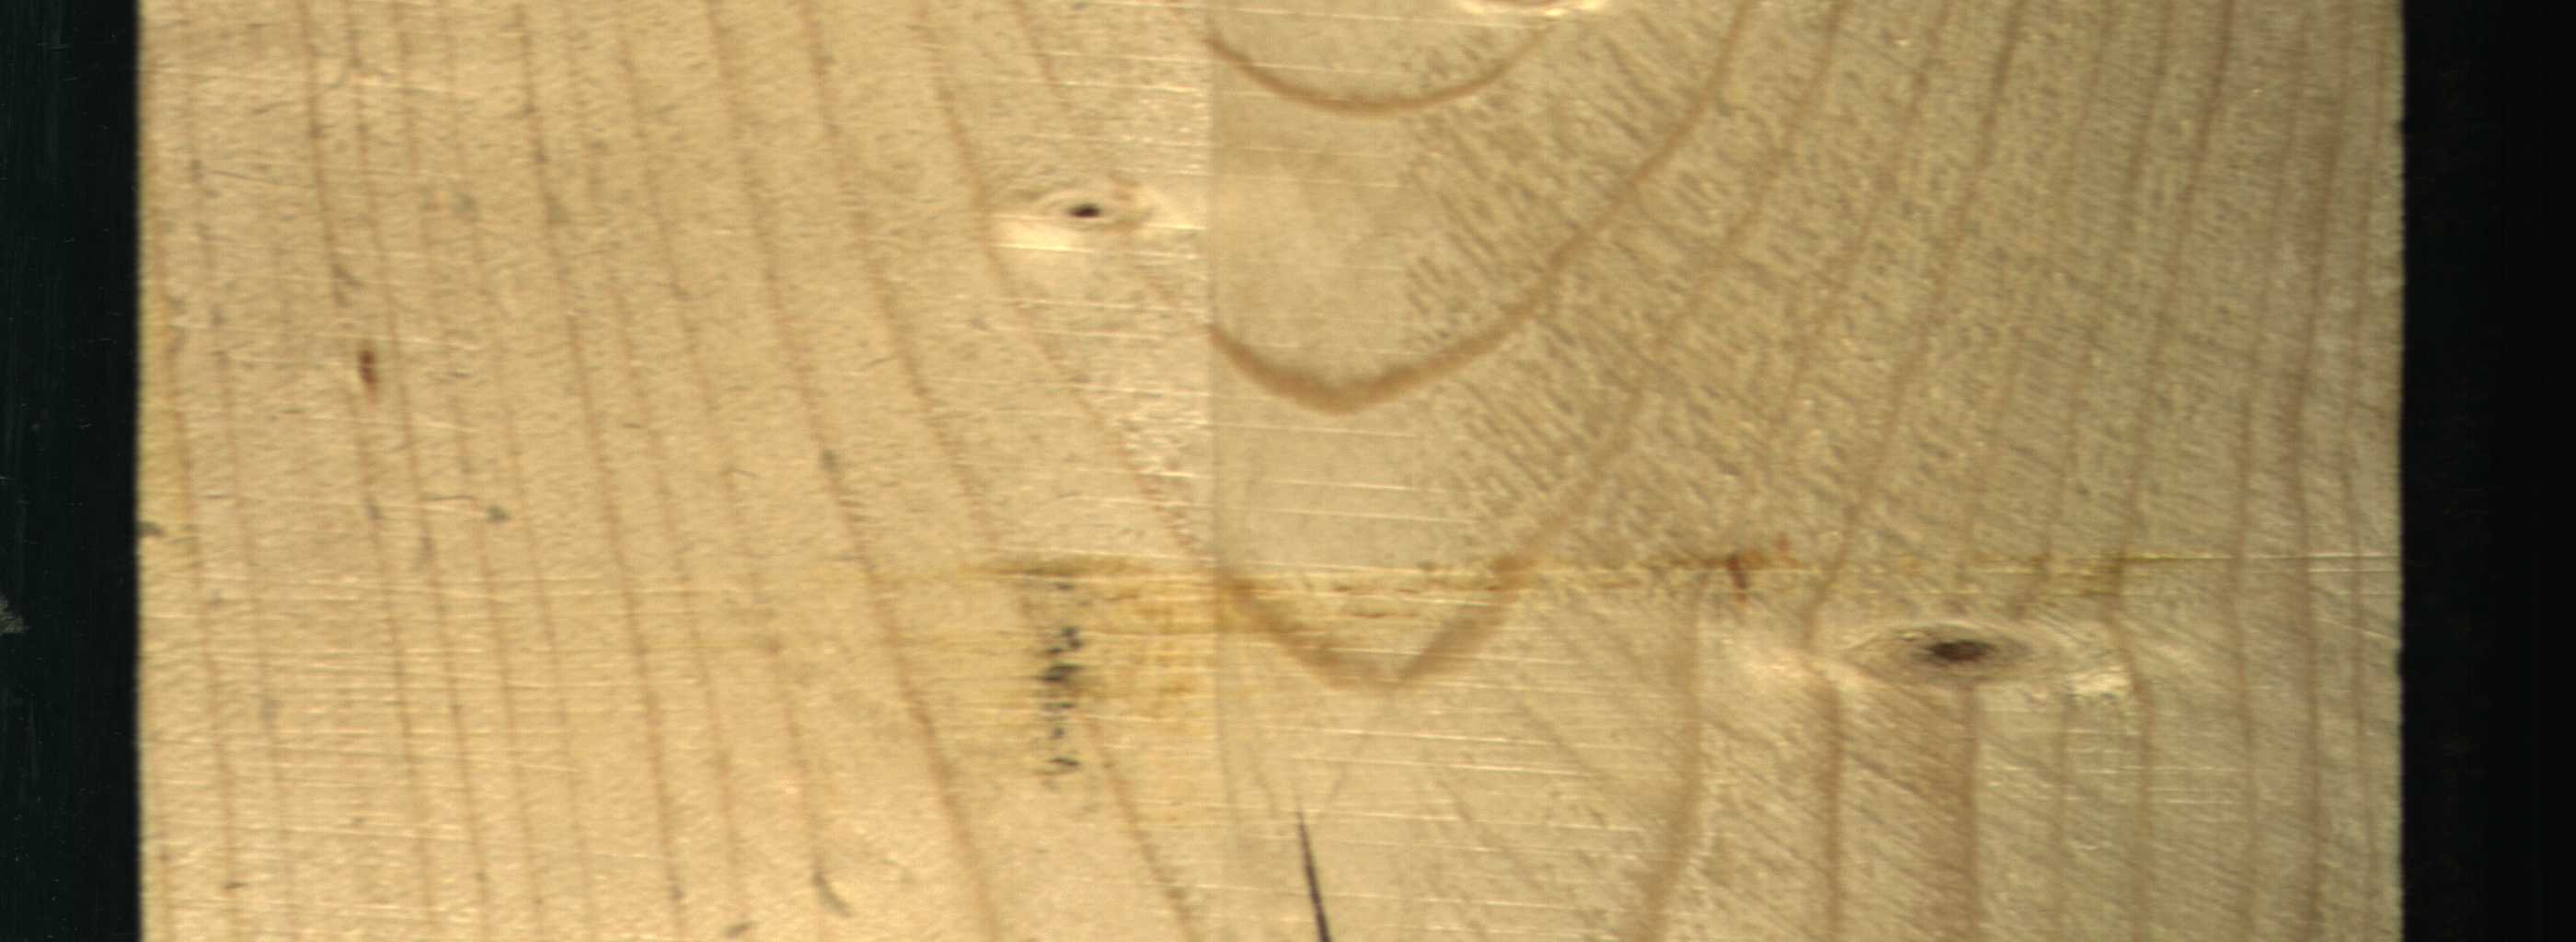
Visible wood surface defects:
resin
resin
Crack
Dead_Knot
Live_Knot